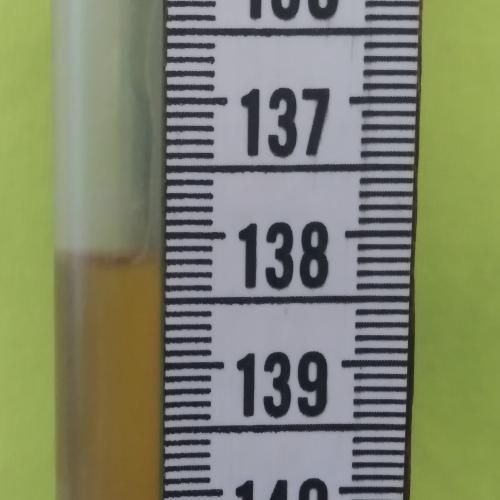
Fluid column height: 138.2 cm